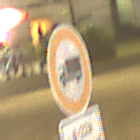
Verkehrszeichen: VerbotFuerKraftfahrzeugeUeberDreiKommaFuenfTonnen
Zusatzzeichen unten: ZeitangabenMitBeschraenkungAufWochentage4
Umgebung: Outdoor, Urban
Tageszeit: Night
Wetter: Clear
Licht: Artificial
Jahreszeit: NotSpecified
Kontrast: HighContrast